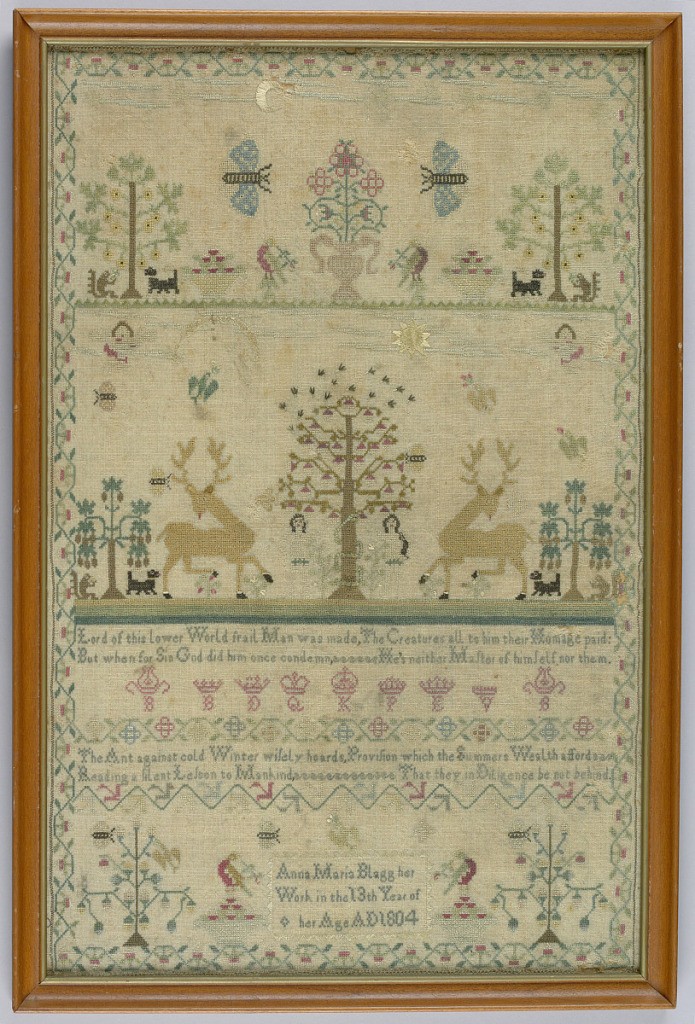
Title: Sampler
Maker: Anna Maria Blagg, English
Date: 1804
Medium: silk, linen Technique: cross stitch embroidery on plain weave foundation
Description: Finely worked in colored silks on bolting cloth.  Three sections with flower urn, insects and animals, Adam and Eve, verses, running vine border.